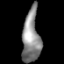
Tissue: prostate
Cell type: Fibroblasts
Senescence score: 0.7582
Nuclear area (px): 907
Mean DAPI intensity: 138.669